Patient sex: F
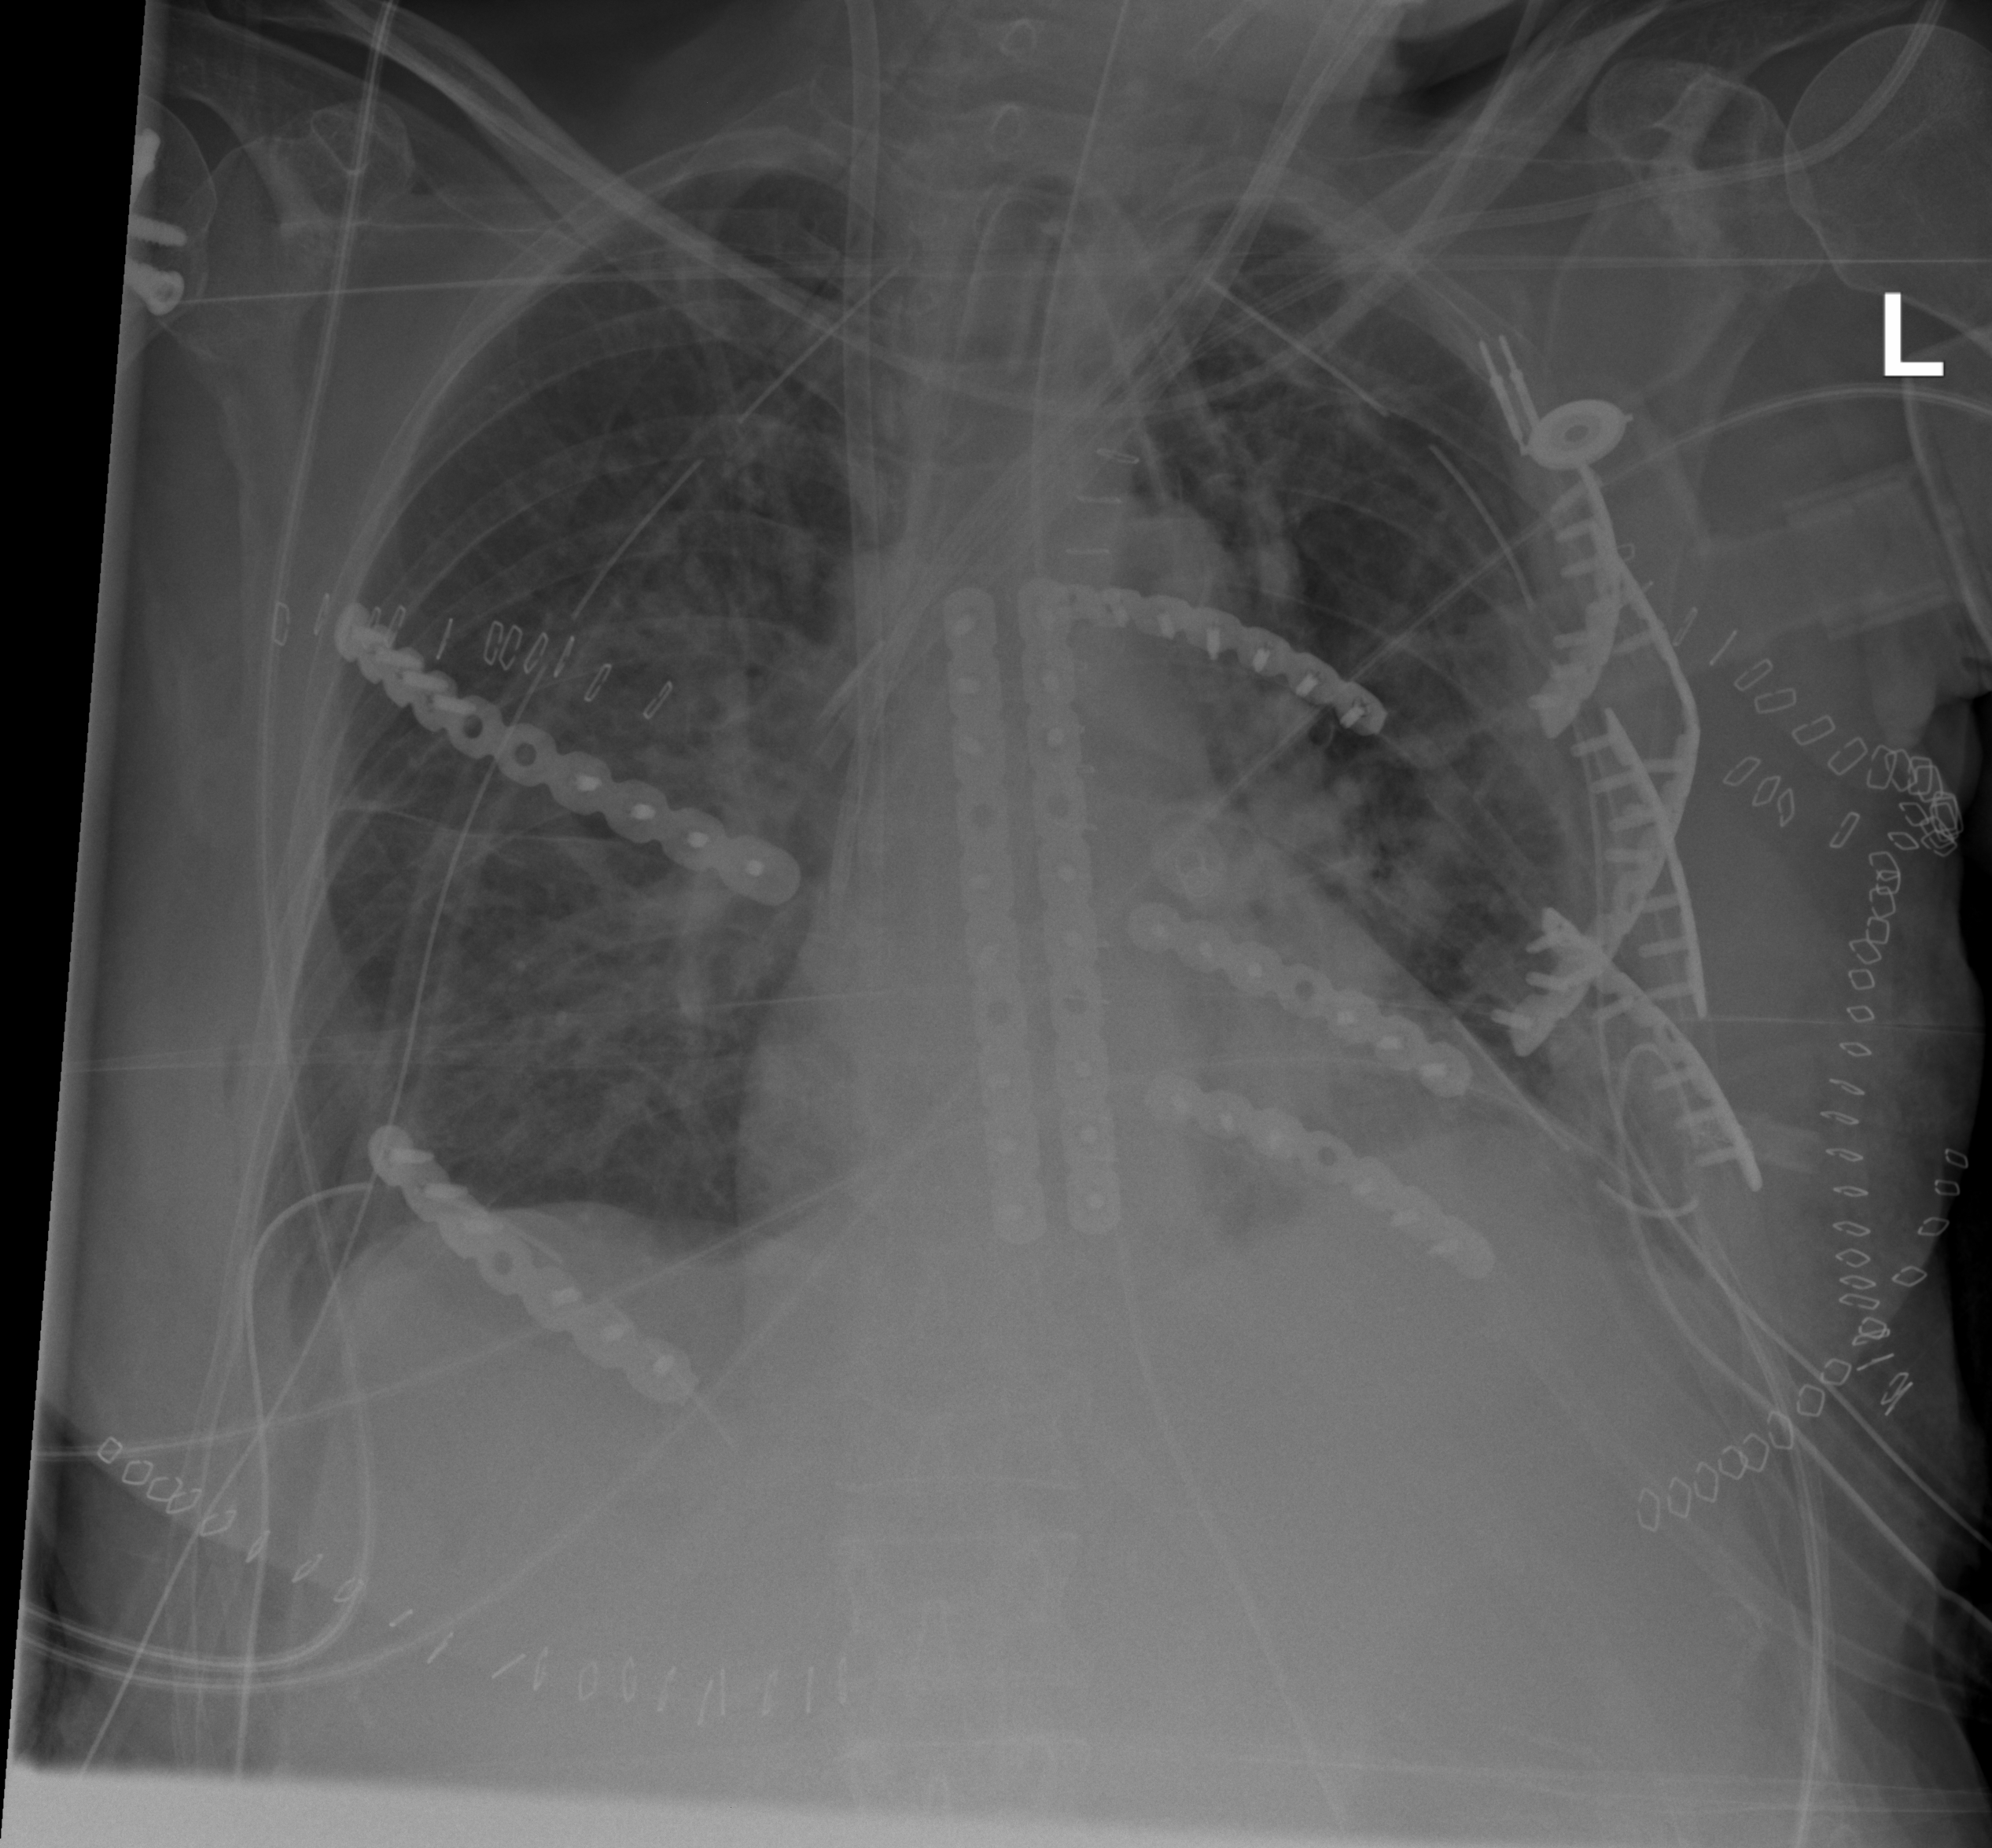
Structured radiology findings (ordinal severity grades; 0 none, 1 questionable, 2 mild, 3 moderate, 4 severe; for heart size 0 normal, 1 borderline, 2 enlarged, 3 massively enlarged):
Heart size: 1
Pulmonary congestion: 2
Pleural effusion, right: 2
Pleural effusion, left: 2
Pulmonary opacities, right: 2
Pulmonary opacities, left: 2
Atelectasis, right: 2
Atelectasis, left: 3